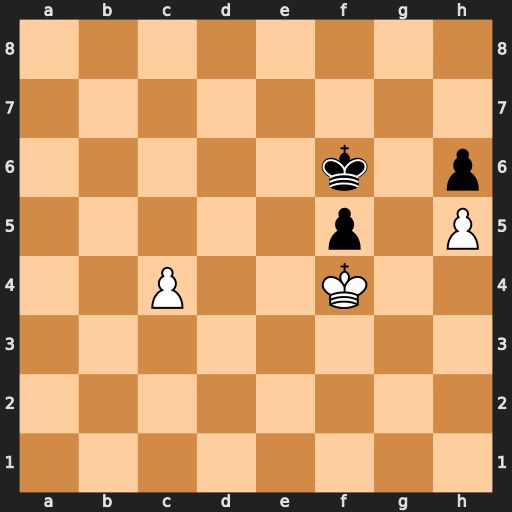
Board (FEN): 8/8/5k1p/5p1P/2P2K2/8/8/8
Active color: w
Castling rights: -
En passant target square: -
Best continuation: c5 Ke6 c6 Kd6 Kxf5 Kxc6 Kg6 Kd7 Kxh6 Ke7 Kg7